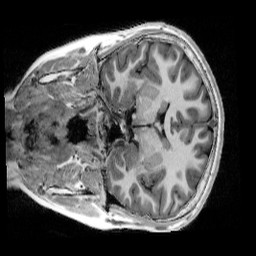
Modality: UNIT1_denoised
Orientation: coronal
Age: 11
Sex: male
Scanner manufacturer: siemens
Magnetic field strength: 3 T
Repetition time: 4 s
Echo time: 0.00303 s